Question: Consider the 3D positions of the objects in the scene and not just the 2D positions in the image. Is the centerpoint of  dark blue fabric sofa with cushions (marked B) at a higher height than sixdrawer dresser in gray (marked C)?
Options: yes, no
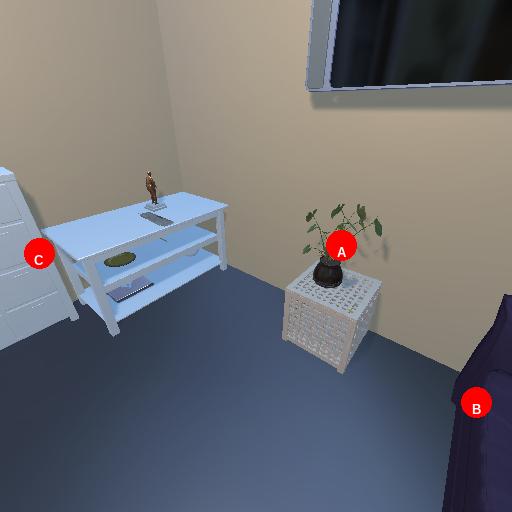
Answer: yes